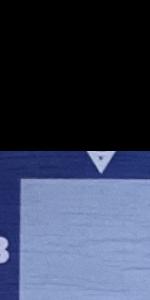
Label: Empty